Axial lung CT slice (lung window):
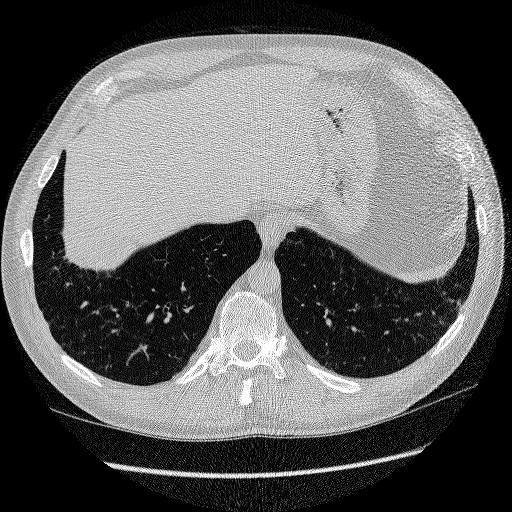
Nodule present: no